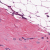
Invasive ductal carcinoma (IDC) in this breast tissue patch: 0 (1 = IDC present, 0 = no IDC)